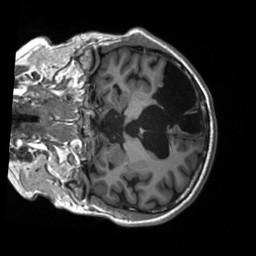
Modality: T1w
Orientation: coronal
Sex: male
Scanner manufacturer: siemens
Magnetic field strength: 3 T
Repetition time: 2.3 s
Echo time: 0.00226 s